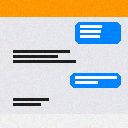
Screen state: on